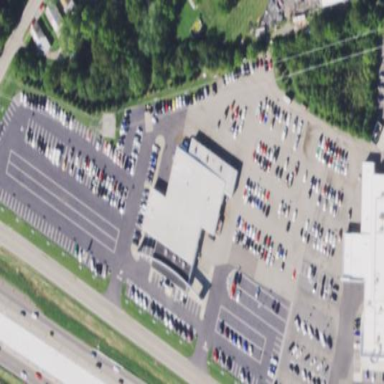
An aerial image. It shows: Car shop building.